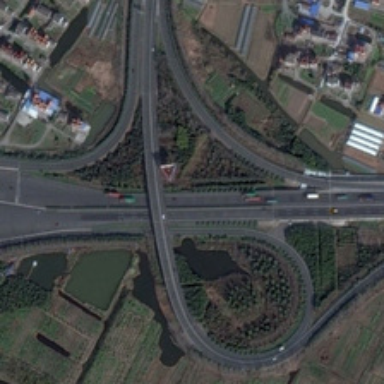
Some buildings and many green trees are near a viaduct shaped a circle .